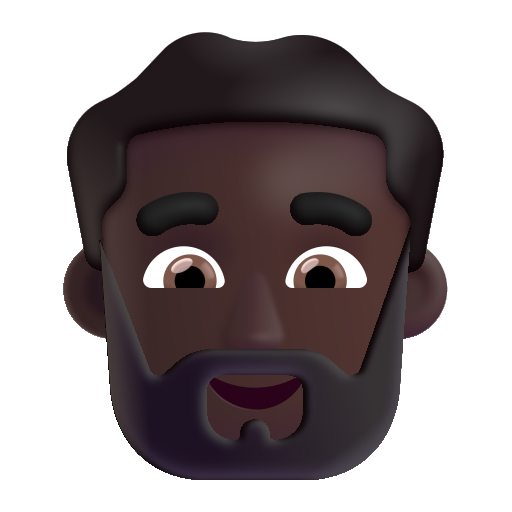
man beard color dark